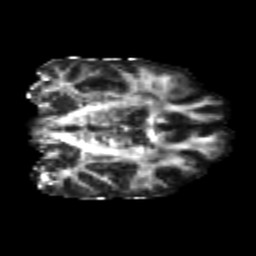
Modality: FA
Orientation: coronal
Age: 24
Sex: male
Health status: healthy
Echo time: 0.074 s